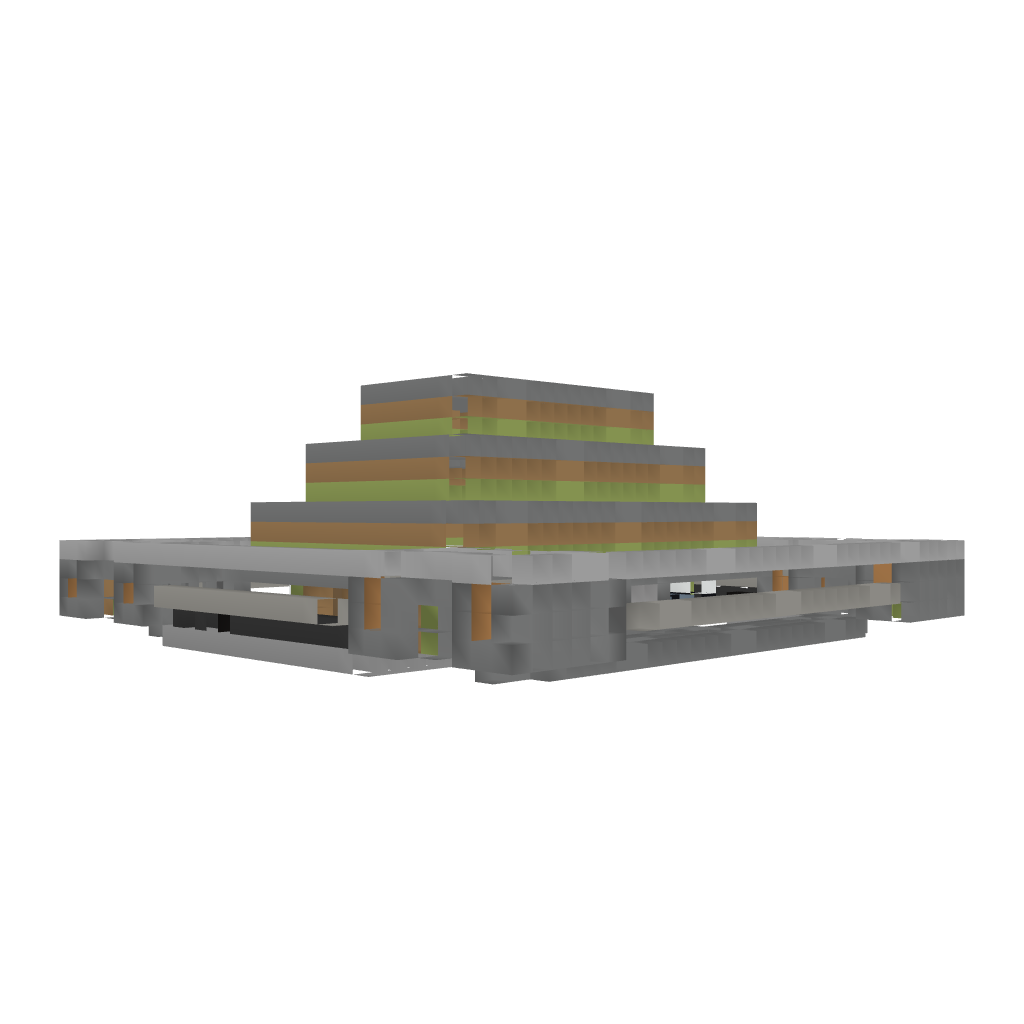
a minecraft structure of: Night Temple